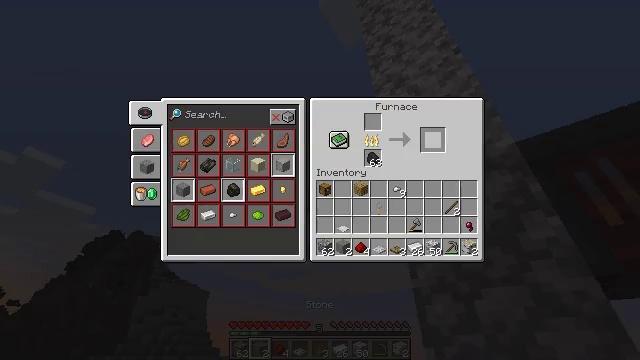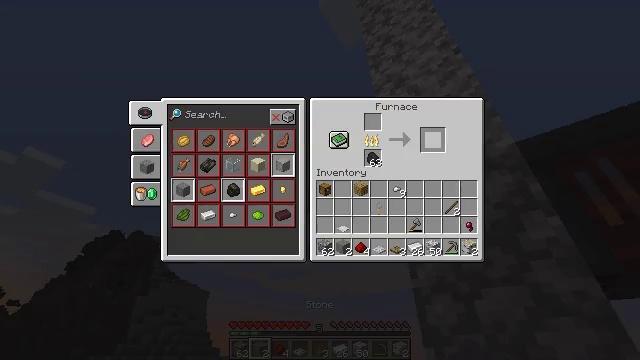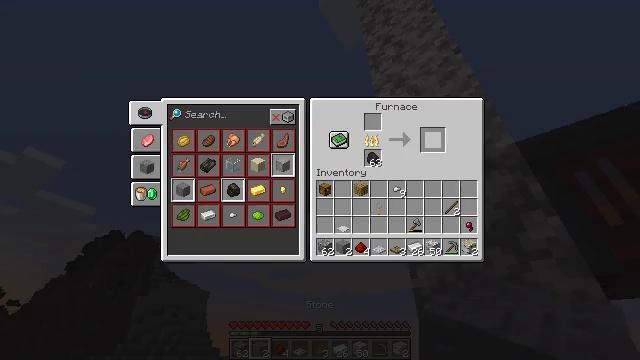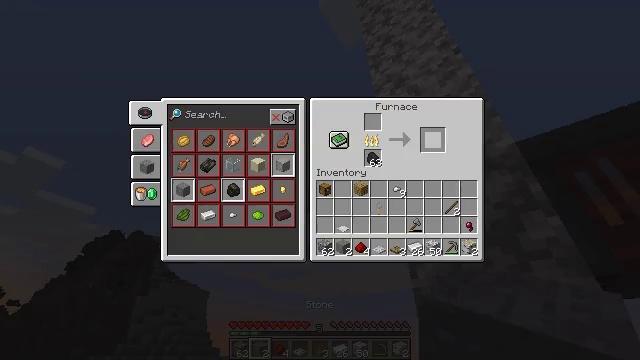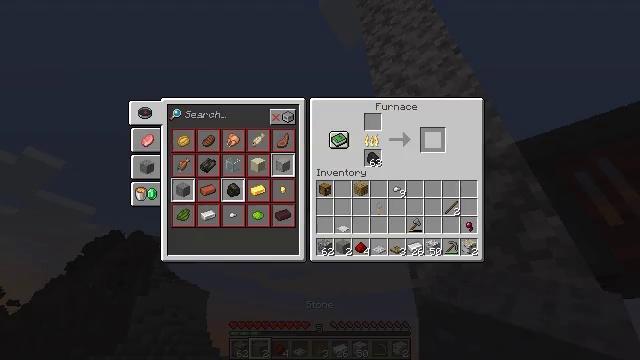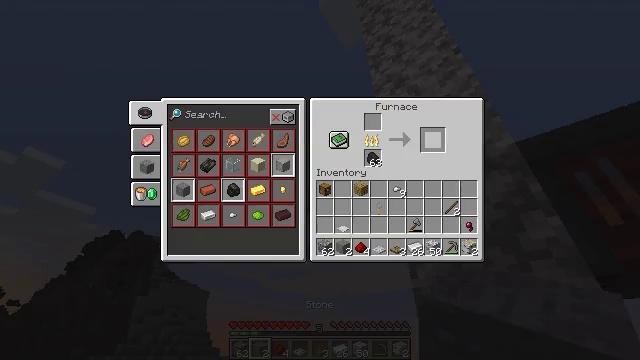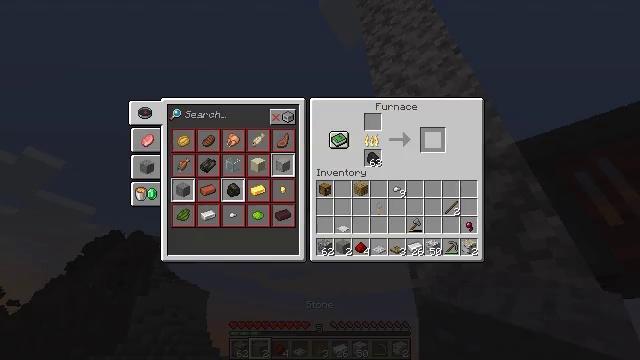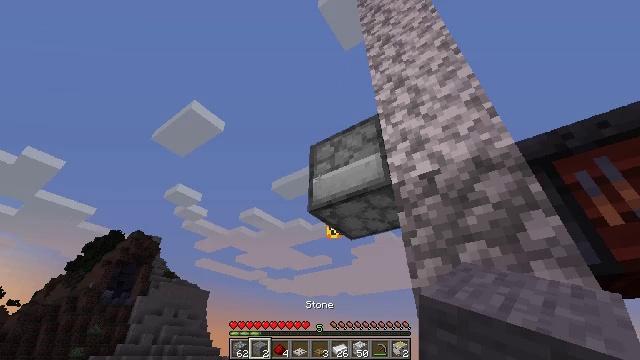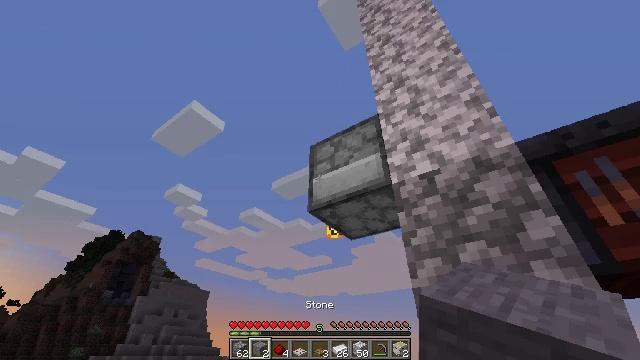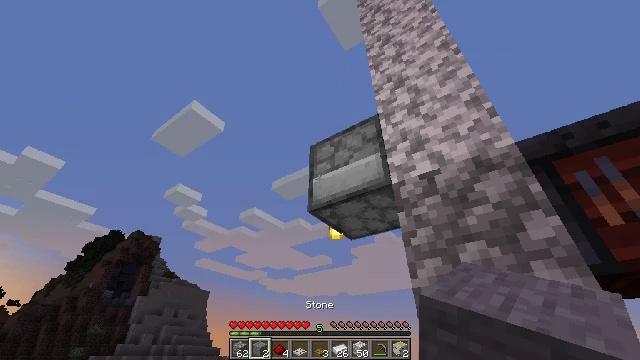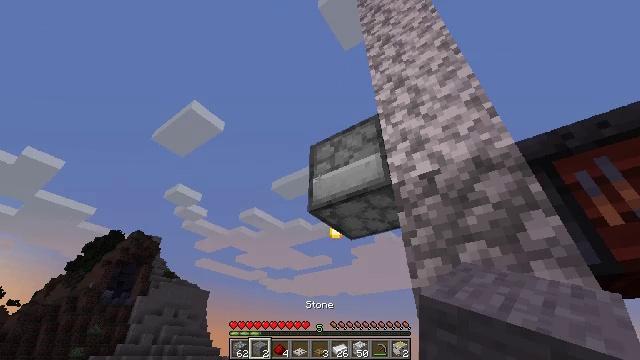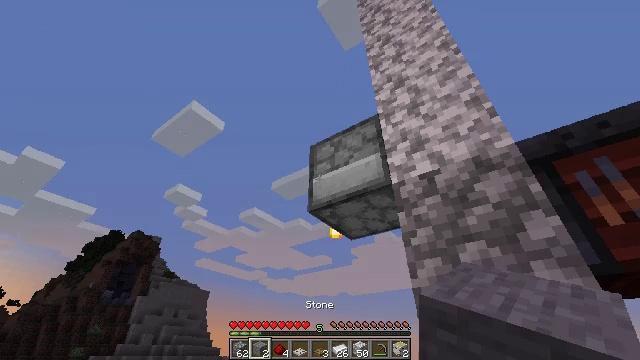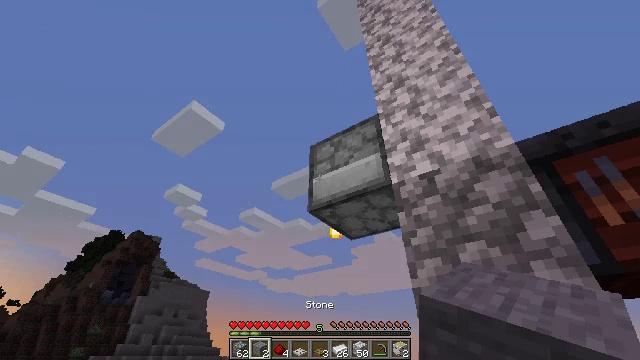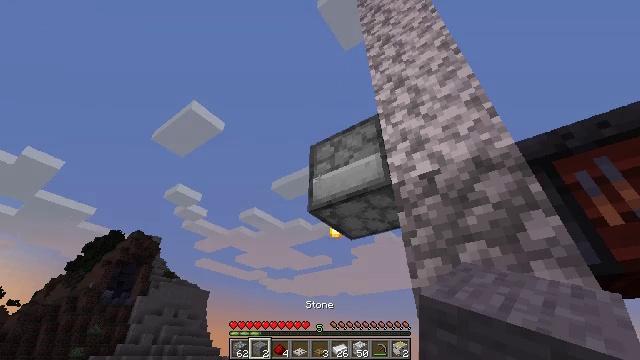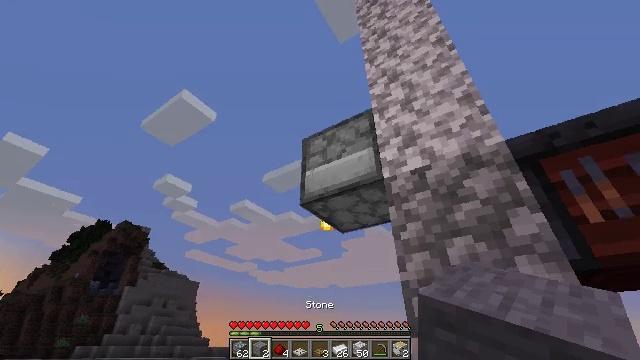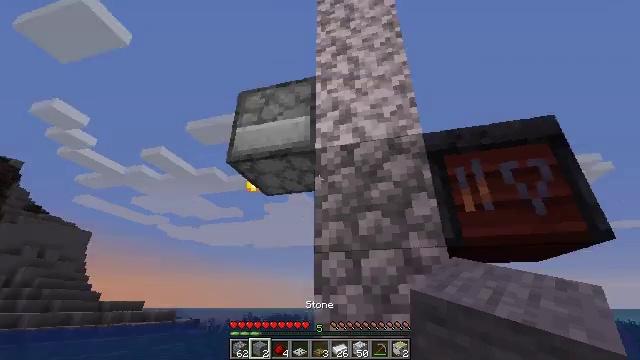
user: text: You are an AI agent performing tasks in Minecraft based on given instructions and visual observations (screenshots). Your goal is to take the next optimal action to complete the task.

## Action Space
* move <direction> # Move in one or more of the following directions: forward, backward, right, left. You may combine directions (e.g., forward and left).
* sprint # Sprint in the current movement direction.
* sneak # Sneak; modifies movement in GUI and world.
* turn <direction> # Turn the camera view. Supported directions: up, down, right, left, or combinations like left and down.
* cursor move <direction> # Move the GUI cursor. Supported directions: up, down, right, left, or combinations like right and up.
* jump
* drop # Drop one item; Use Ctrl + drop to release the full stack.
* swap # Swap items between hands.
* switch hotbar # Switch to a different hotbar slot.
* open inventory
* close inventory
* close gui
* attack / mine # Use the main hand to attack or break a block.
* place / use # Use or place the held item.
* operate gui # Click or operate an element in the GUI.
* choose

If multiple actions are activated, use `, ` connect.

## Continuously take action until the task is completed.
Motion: motion action
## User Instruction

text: Create a stone pressure plate using stone.
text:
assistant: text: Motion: open gui
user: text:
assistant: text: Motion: no_op
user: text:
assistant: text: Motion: no_op
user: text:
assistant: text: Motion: no_op
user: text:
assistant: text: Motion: no_op
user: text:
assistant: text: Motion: no_op
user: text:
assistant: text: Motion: no_op
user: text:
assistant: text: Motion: close gui
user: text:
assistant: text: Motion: open inventory
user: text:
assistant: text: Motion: no_op
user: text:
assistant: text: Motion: no_op
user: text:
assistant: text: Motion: no_op
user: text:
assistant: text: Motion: no_op
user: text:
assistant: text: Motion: turn right and down
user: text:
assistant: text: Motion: turn right and down
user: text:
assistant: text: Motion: turn right and down
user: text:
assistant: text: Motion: turn right and down
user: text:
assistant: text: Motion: turn down
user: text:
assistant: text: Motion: move right, turn left and down
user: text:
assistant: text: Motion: move right, turn left
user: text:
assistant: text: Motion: move right, turn left
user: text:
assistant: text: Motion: move right, turn left
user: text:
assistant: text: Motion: move right, turn left
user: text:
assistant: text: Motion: move right, turn left
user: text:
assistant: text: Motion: move right, turn left
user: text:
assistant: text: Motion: move right, turn left
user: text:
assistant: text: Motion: move right, turn left
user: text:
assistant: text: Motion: move right, turn left and up
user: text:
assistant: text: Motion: move right, turn left
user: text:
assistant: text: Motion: move forward and move right, turn left